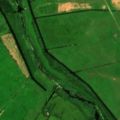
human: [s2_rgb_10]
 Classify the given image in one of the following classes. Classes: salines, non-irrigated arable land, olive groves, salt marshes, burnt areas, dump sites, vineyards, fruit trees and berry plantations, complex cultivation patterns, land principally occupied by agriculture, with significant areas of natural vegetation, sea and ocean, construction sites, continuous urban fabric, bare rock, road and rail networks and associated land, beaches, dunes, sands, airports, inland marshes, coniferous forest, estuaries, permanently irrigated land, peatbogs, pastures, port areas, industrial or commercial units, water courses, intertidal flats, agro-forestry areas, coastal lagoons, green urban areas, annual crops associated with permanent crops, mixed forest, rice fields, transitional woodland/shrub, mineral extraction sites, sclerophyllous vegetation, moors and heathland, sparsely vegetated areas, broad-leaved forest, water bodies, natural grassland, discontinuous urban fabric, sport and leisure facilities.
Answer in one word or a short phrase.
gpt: pastures, transitional woodland/shrub